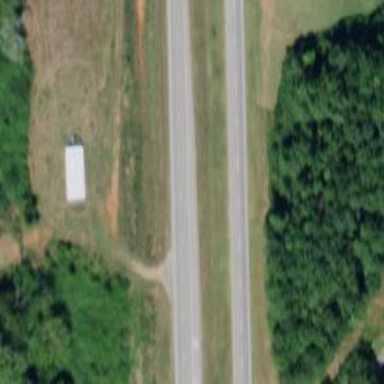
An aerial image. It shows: Primary highway.